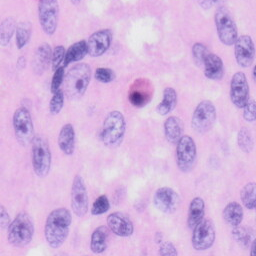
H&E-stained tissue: Skin